Brain MRI, FLAIR slice (ischemic stroke SISS case)
Modalities acquired: T1|T2|DWI|FLAIR
Volume shape: 230x230x154 voxels, spacing: 1x1x1 mm
Slice 74 of 154
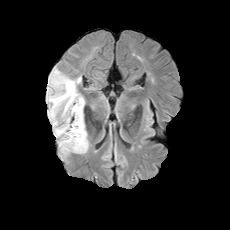
Lesion size: 100066 voxels